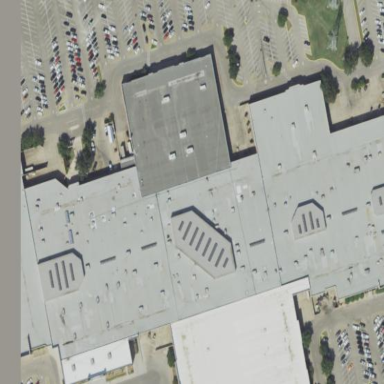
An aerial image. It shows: Department store building.